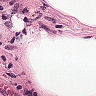
Metastatic tissue present: yes